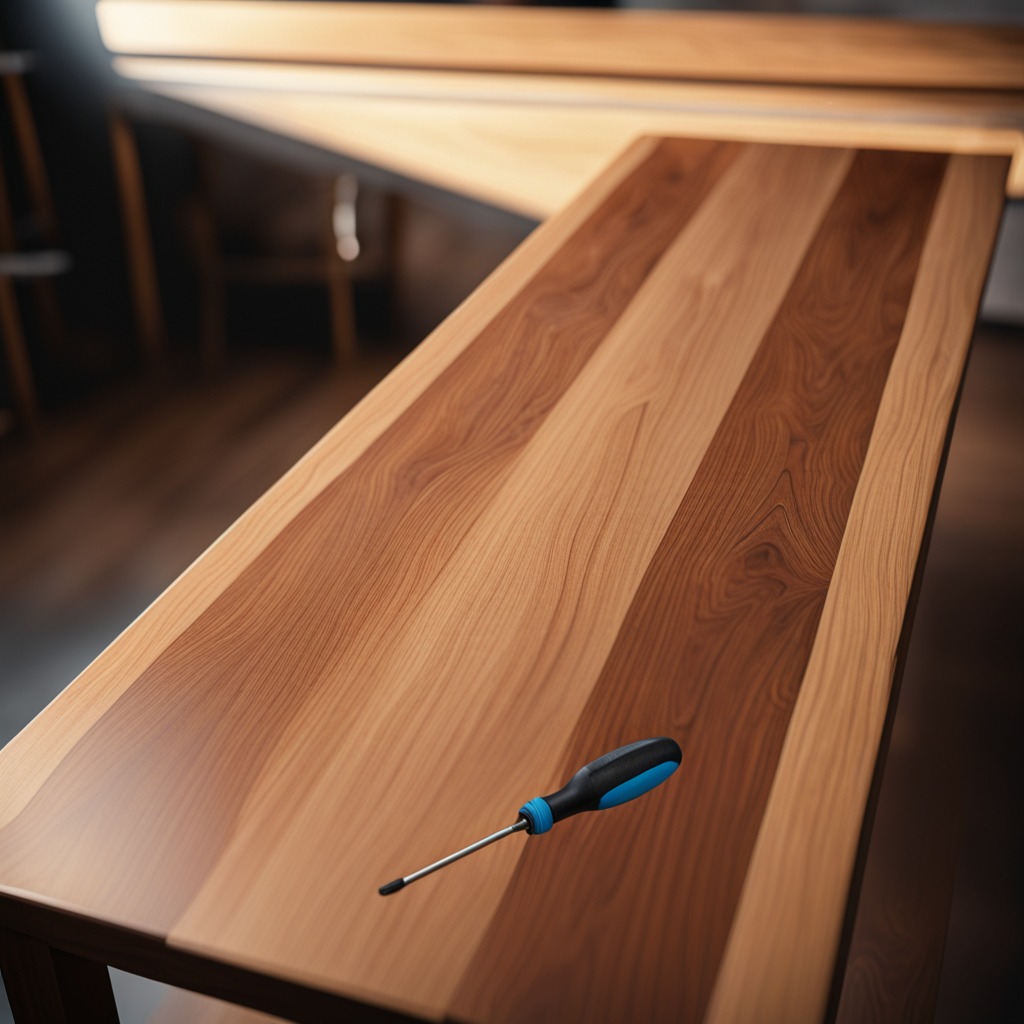
A screwdriver is lying on a wooden table in a carpentry studio with rich wood textures side lighting.